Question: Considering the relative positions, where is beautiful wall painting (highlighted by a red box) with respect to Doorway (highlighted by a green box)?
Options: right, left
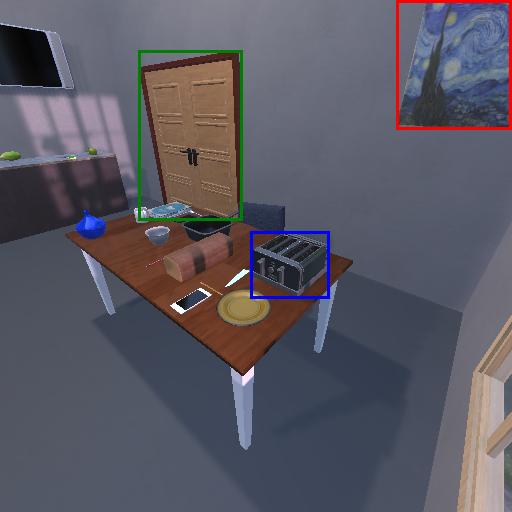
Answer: right